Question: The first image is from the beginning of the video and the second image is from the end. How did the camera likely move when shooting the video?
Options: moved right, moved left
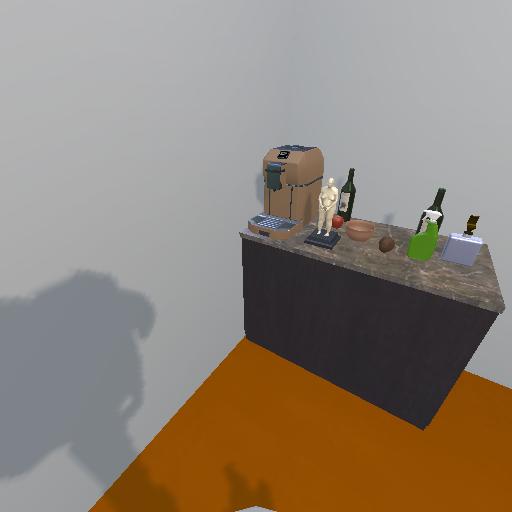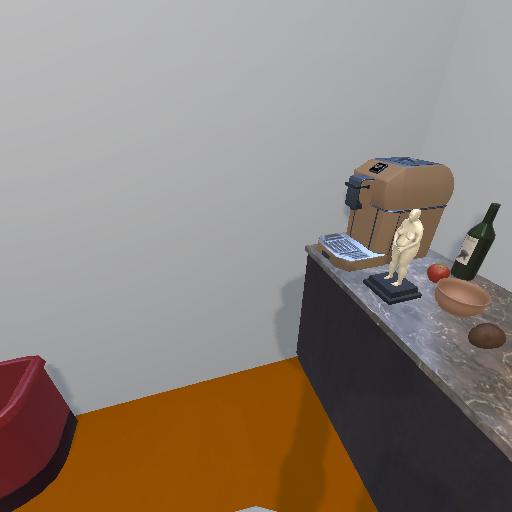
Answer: moved right